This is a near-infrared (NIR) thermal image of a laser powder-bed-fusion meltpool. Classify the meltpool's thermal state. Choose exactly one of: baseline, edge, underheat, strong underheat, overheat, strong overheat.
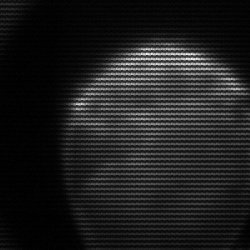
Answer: edge